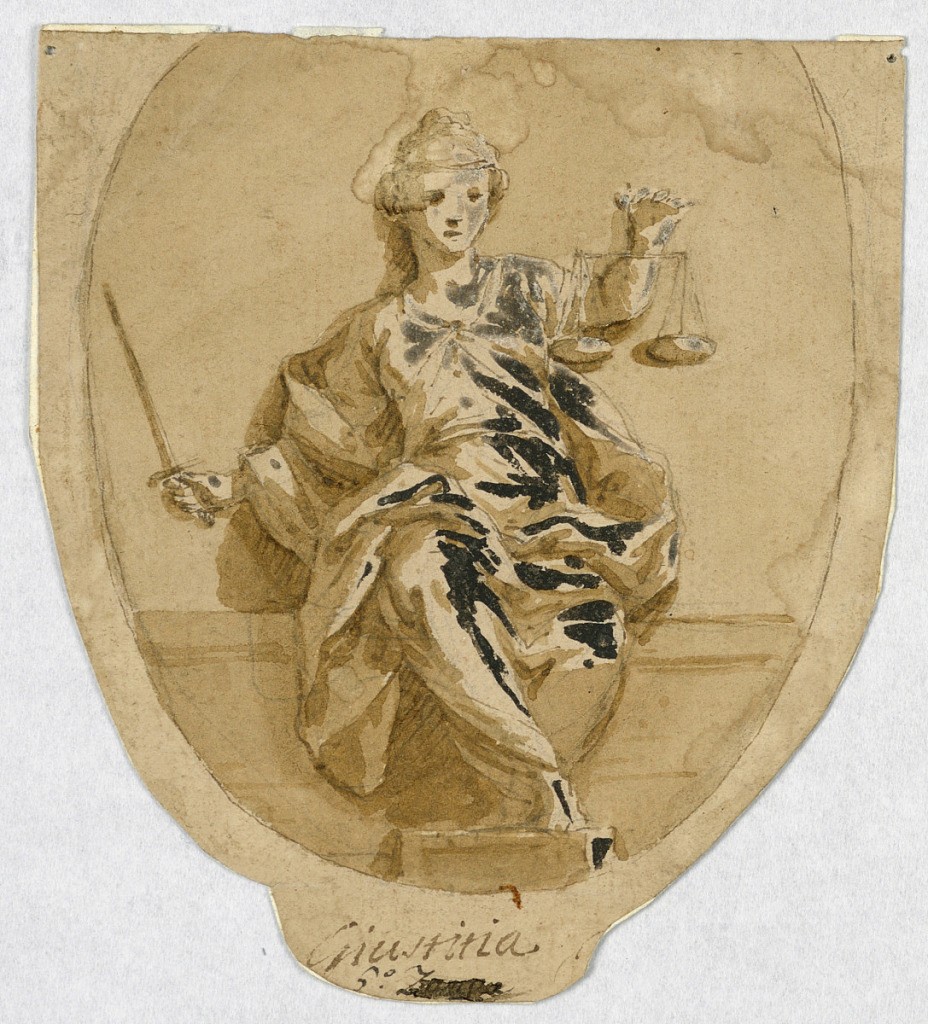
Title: Design for an Ovoidal Painting: Justice
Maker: Giacomo Zampa, Italian, 1731 - 1808
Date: ca. 1780
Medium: Black chalk, pen and ink, brush and sepia wash, brush and oxidized white gouache on brown paper
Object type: Drawing
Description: Shown de face seated upon a bench, holding a sword in the right, a pair of scales in the left hand. Ovoid, caption, signature similar to 1931-65-50 but "Giustizia", no number. On verso: Study: a raised head shown in profile turned toward right.